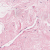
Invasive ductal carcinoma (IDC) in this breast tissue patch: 0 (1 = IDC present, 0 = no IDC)